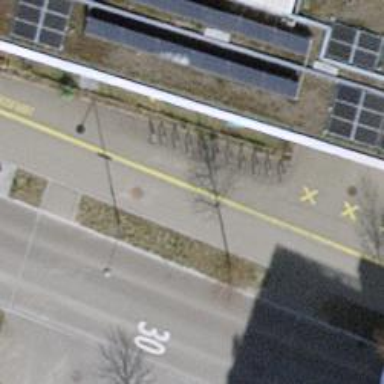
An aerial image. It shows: Bicycle parking area with stands.